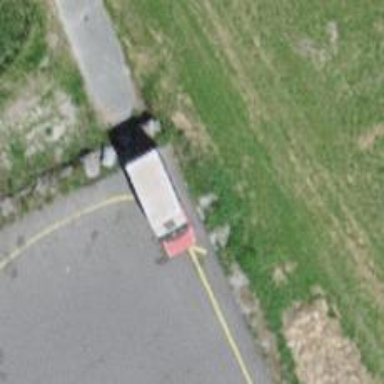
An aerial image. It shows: Block barrier.